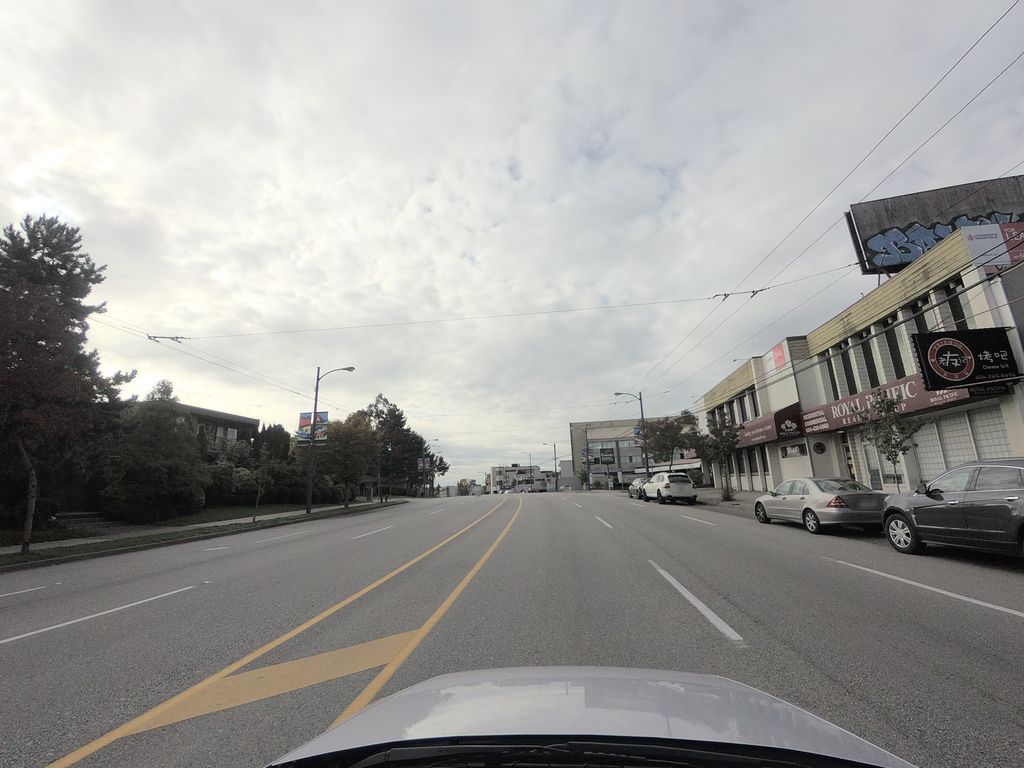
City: vancouver